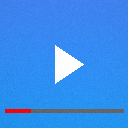
Screen state: on